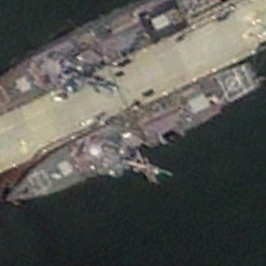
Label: destroyer